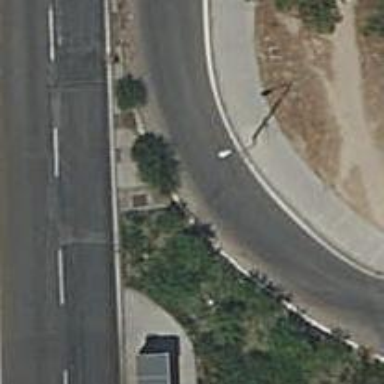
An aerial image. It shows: Asphalt road in residential area.